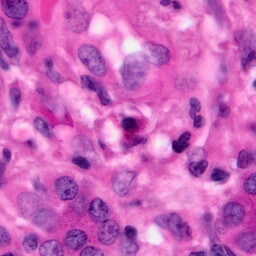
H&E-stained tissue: Pancreatic